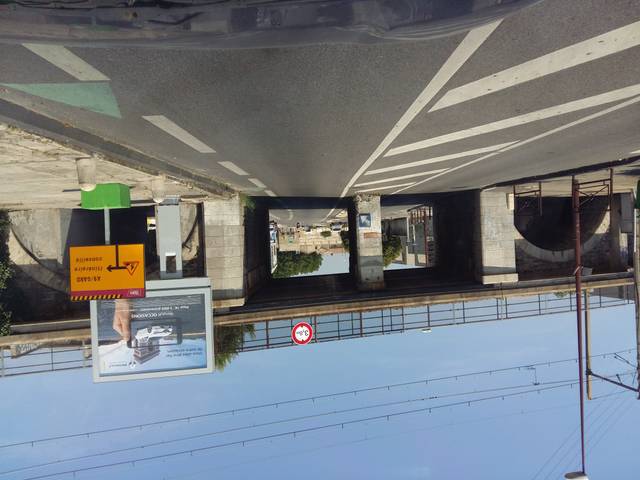
Region: France
Coordinates: 43.944, 4.818